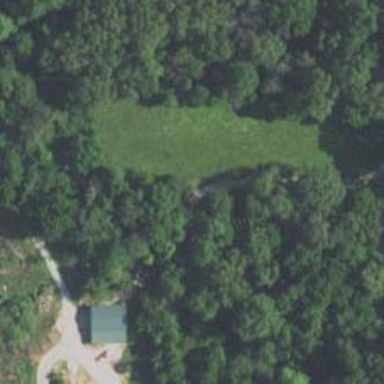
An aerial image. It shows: Driveway leading to service road.